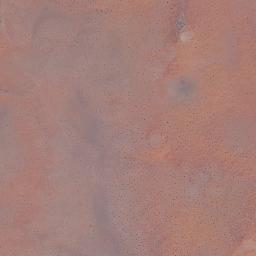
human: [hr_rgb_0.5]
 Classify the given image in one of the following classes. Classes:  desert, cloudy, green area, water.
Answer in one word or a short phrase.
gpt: desert